Question: I published app at the Market and I keep getting error:
'''
Exception class: android.content.res.Resources$NotFoundException
Source method: Resources.getValue()
java.lang.RuntimeException: Unable to start activity
ComponentInfo{com.xxx.yyy/com.xxx.yyy.MainActivity}:
android.content.res.Resources$NotFoundException: Resource ID #0x7f45001c
'''
The app has the splash image which starts the 'MainActivity'. This activity loads the XML file 'main.xml'. Nothing unusual. When I load the app in all my phones, I get no error. The same is with all emulators.
It occurred to me that the error may be because of the resource folders in the '/res' dir. I have the following layout folders (look at the image). I have to have many layout folders as the layout of the MainActivity is such that I have to position its elements at special X and Y coordinates at the special distance from top and left margin.

It looks like the app tries to load MainActivity. Then it tries to load the layout file 'main.xml' and it fails there.
Any suggestions???
Thanks in advdnce
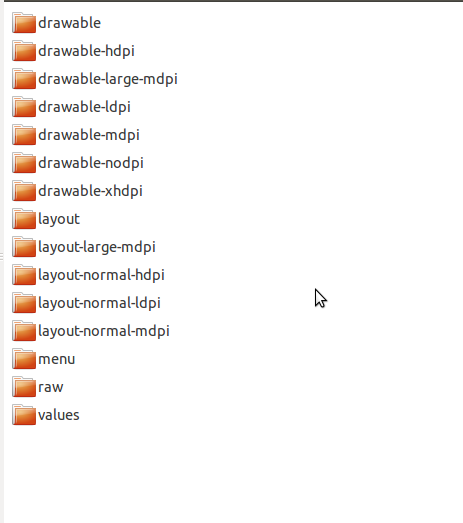
Answer: You might want to check that you have default versions for all your resources and layouts stored in 'layout' and 'drawable'. Maybe there is a device that tries to take a resource from 'layout-large-hdpi' and since this folder does not exist, it tries to find the resource in 'layout', fails and throws the exception.
At least, it would explain why you don't get the exception on your devices.